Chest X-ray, PA view. Patient: 36 years old, sex M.
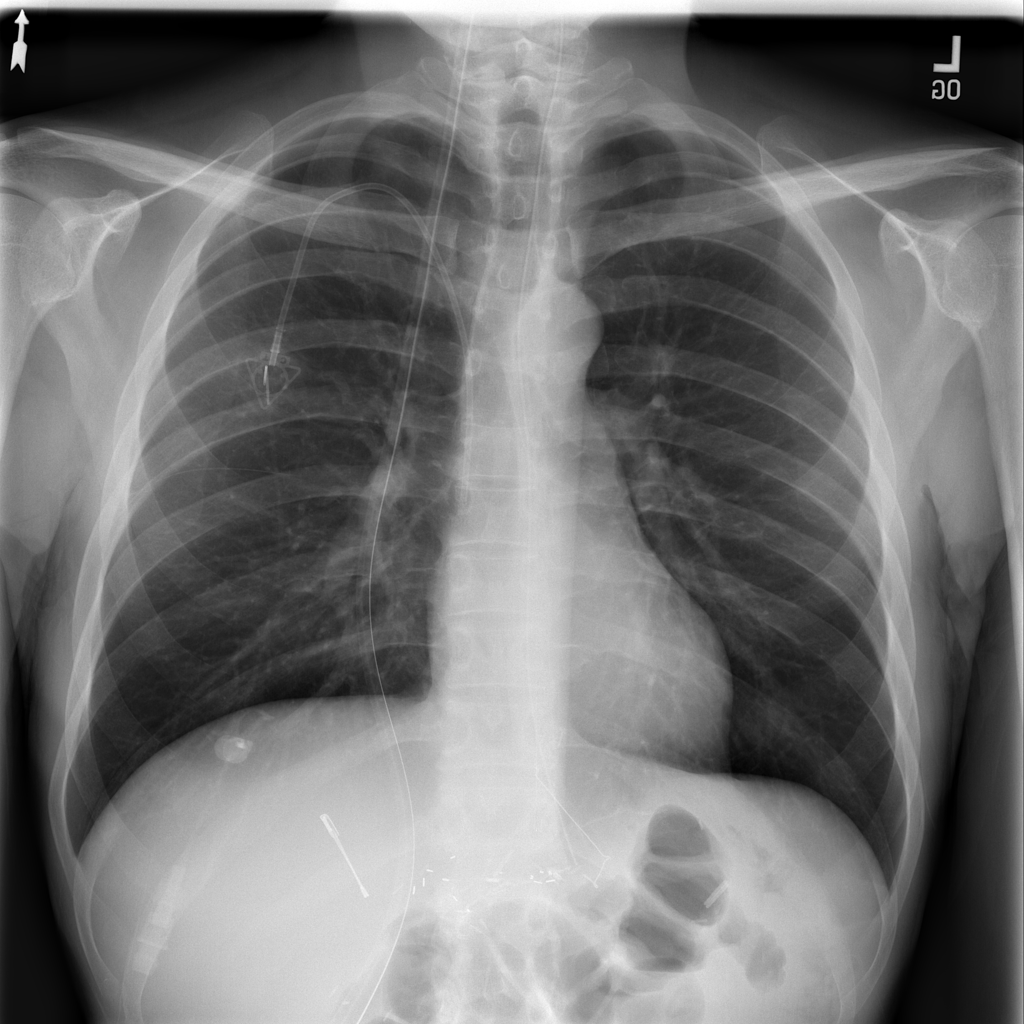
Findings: No Finding